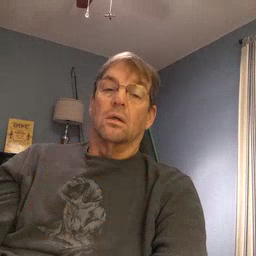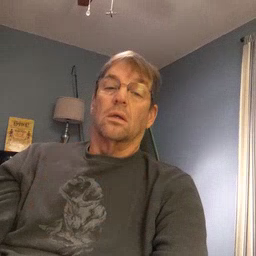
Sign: orange